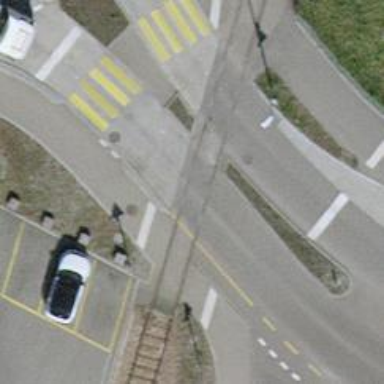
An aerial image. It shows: Crossing for the railway.